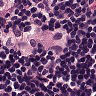
Metastatic tissue present: yes